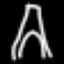
Label: The Eiffel Tower